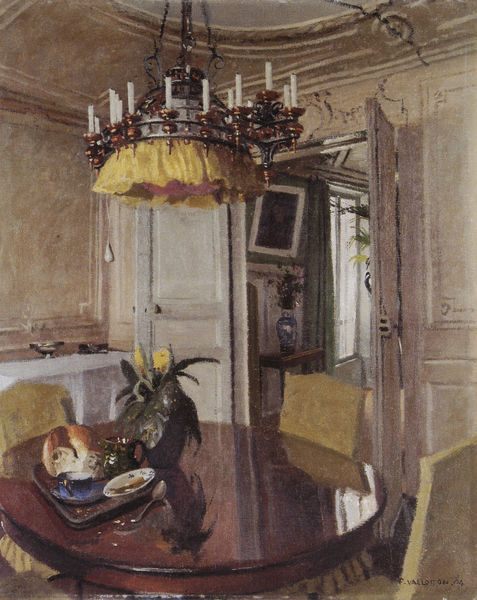
Titel: Interieur: Eßzimmertisch mit Blumenstrauß
Künstler: Félix Vallotton
Standort: Solothurn
Institution: Kunstmuseum
Schlagwörter: blau, flügel, gemälde, weiß, gelb, blume, blumen, braun, fenster, holz, lampe, licht, raum, schwarz, stuhl, stühle, tisch, tür, zimmer, ausblick, haus, beige, wand, rahmen, schale, tablett, teller, bild, möbel, signatur, spiegel, tischtuch, spiegelung, interieur, realismus, sessel, decke, innen, pflanze, rund, kanne, krug, stilleben, stillleben, vase, bilderrahmen, wohnzimmer, blumenvase, lampenschirm, perspektive, türen, spiegelbild, risse, sonnenlicht, türe, signiert, beleuchtung, saal, essen, löffel, gardinen, salon, wohnung, glanz, tusch, brot, esszimmer, flügeltür, flügeltüre, glänzen, glänzend, holz stühle, interior, kerzen, kronleuchter, lack, leuchter, lüster, metall, nebenraum, sauciere, sitzgruppe, strauss, stuck, tasse, türflügel, vasen, deckenlampe, tee, poliert, wände, offen, flur, tischplatte, anrichte, kerzenleuchter, topfpflanze, türschloss, frühstück, drinnen, durchsicht, buffet, illusionistisch, teeservice, hussen, l, feldertür, kerzem, inneneineiciung, kronleichter, mein kampf